Question: I have a MySQL table which looks like this -

I now want to retrieve top 10 'athleteName' based on the 'time'. I know I can use 'top' clause, but that returns the entries based on the top 10 ids. How can I retrieve the entries based on the 'time'. I want to get the athletes with top 10 record times.
What is the correct SQL statement for this?
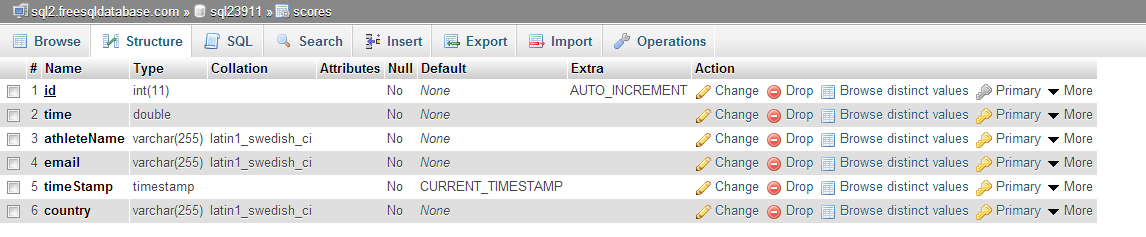
Answer: '''
select atheletename from table order by time limit 0,10
'''